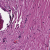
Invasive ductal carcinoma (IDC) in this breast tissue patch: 0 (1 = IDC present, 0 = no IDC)